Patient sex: M
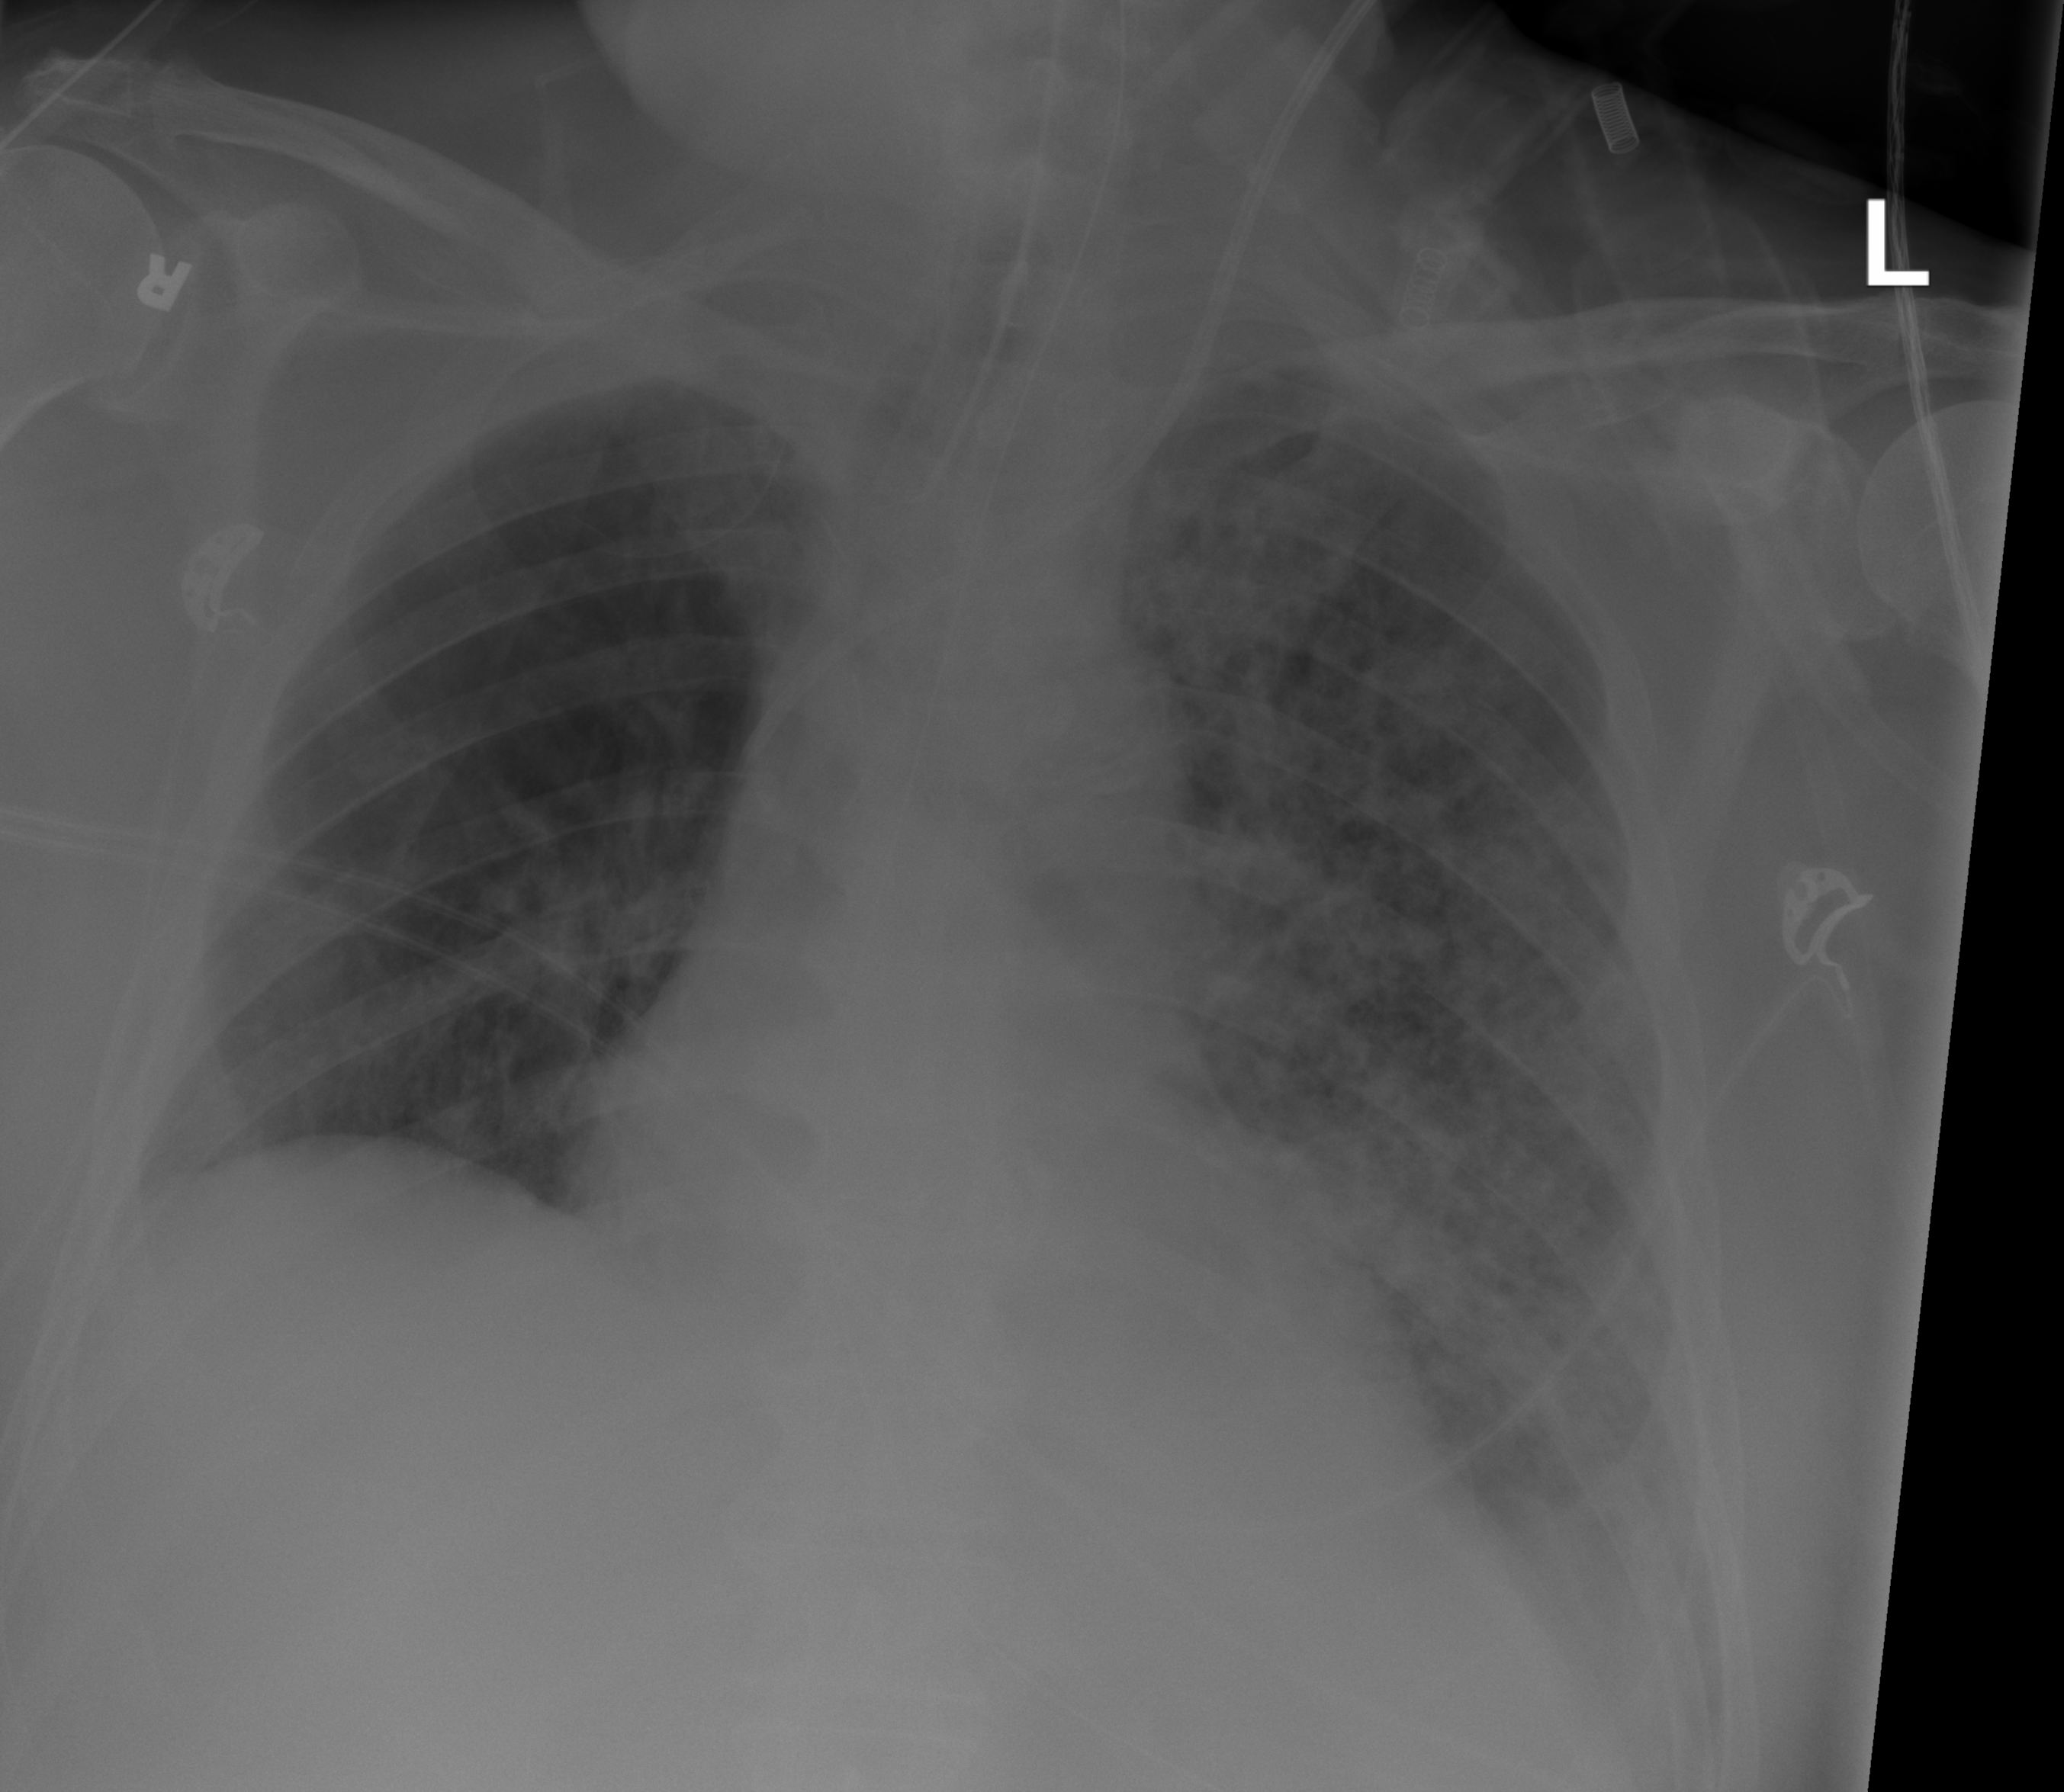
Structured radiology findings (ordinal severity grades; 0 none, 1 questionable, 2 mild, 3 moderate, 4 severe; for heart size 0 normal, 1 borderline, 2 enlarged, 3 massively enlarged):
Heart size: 0
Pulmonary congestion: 0
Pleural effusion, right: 0
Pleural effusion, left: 2
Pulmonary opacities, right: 1
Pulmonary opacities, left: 3
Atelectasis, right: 2
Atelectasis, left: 2